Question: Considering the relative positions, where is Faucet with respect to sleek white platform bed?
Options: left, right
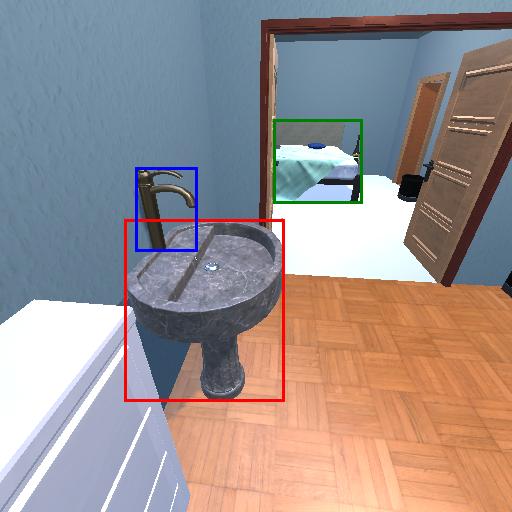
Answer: left